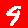
Digit: 9